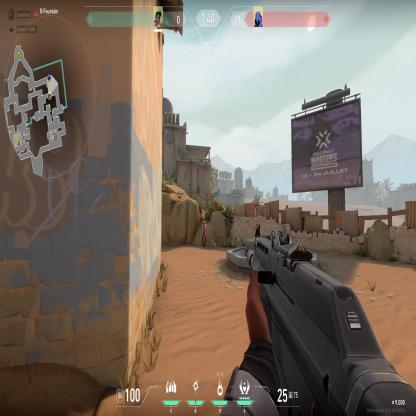
Label: enemy